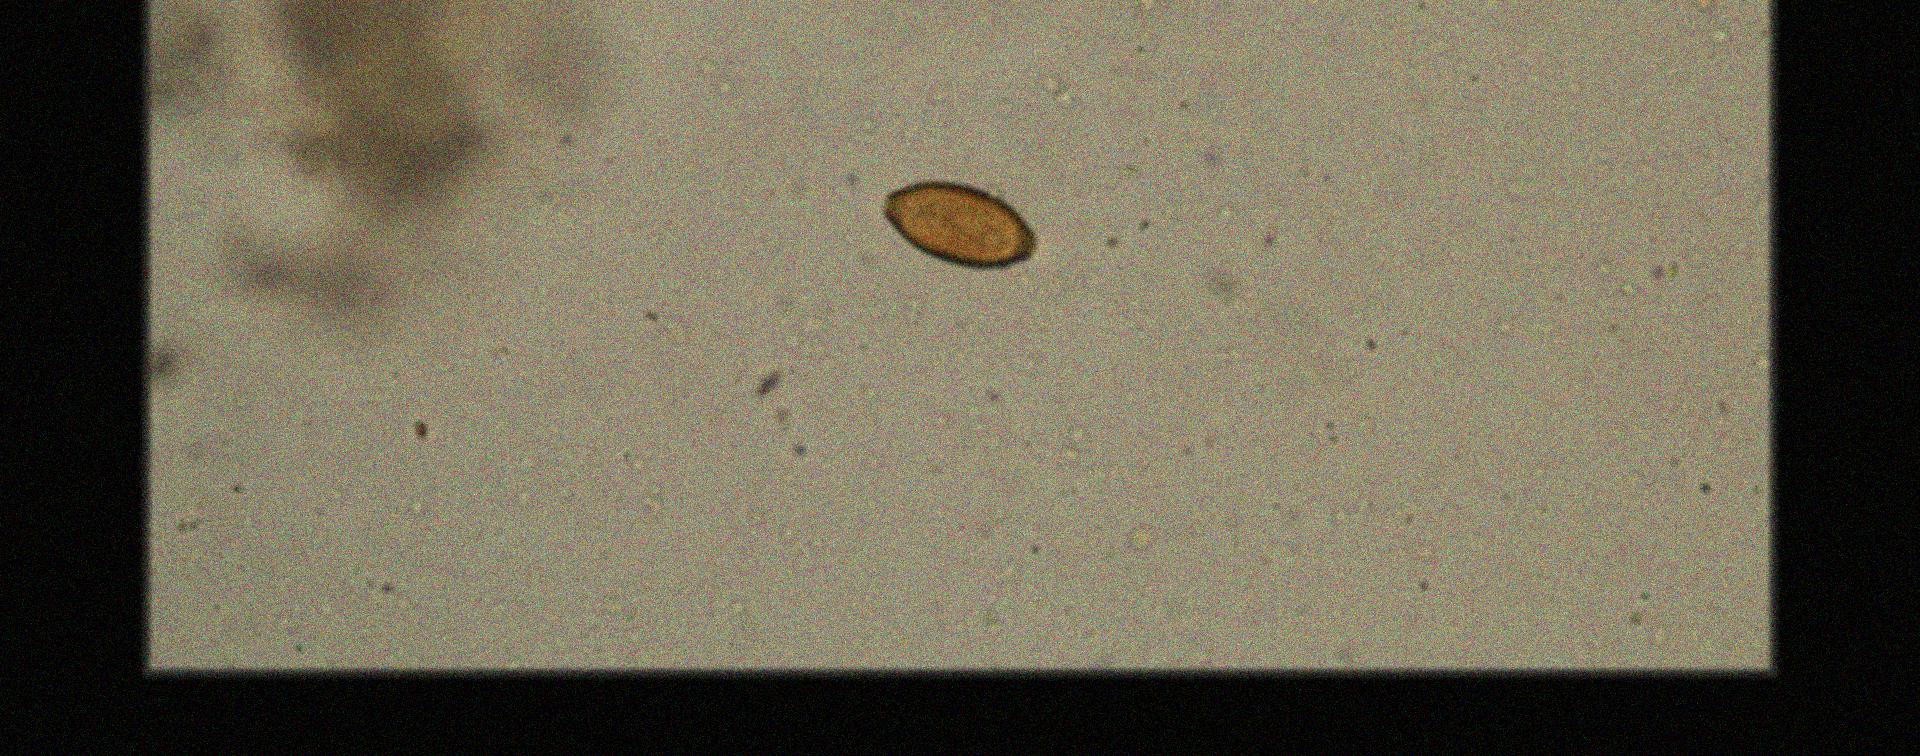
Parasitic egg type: Trichuris trichiura